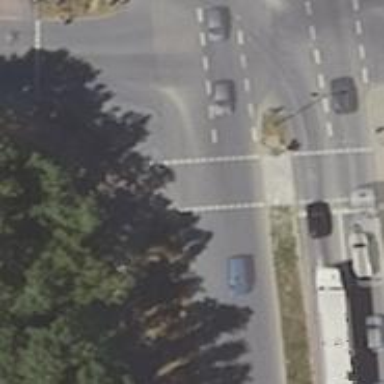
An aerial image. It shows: Road crossing with traffic signals.